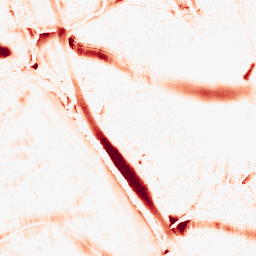
Category: morphological
Decomposition family: morphological_ellipse
Decomposition parameters: operation: opening
width: 30
height: 20
Upsampling method: bspline
Upsampling parameters: scale: 2
Upsampling scale: 2